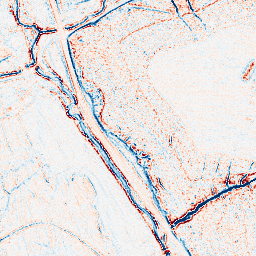
Category: edge_preserving
Decomposition family: anisotropic_diffusion
Decomposition parameters: iterations: 5
kappa: 50
gamma: 0.1
Upsampling method: cubic_mitchell
Upsampling parameters: scale: 2
Upsampling scale: 2